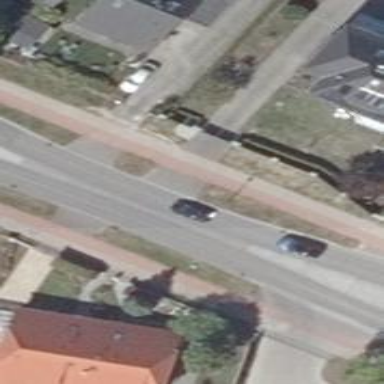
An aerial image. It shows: Secondary road with asphalt surface. It has sidewalks on both sides and cycle track.